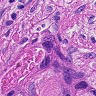
Metastatic tissue present: yes